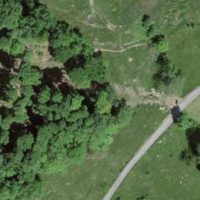
EUNIS habitat code: 24
Species observed at this site:
Lysimachia nemorum
Vanessa cardui